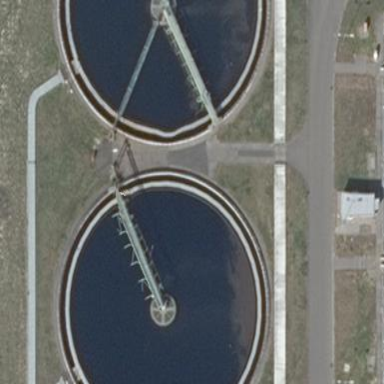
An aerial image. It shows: Body of wastewater.